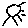
Label: sun